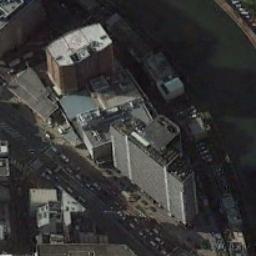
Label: commercial_area